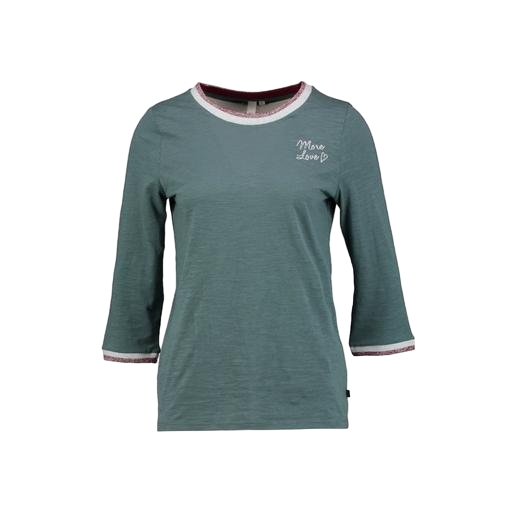
green three-quarter-sleeve top only macy, blue t-shirt only macy, long-sleeve t-shirt only macy, white background